Field crop: maize
Growth stage: 1
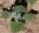
Species: chenopodium